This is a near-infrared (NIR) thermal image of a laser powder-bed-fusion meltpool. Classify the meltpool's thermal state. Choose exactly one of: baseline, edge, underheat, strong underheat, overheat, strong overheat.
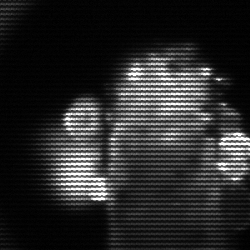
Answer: strong underheat